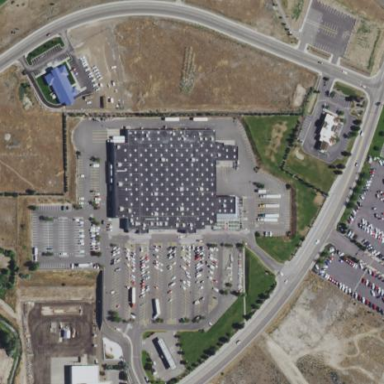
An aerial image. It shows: Retail area.